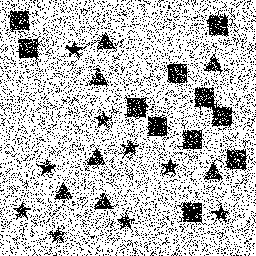
Squares: 11
Triangles: 7
Stars: 9
Total shapes: 27